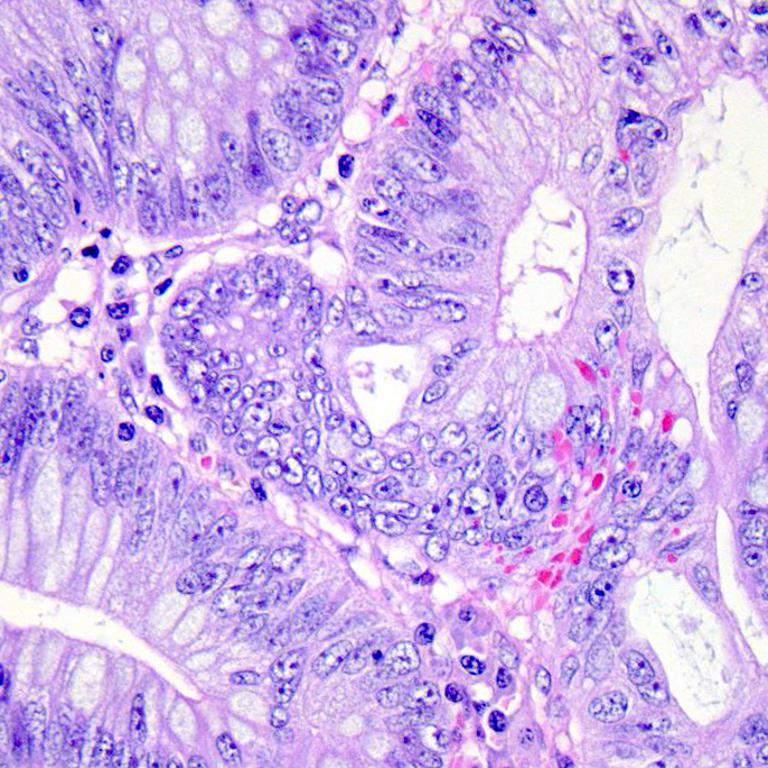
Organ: colon
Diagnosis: adenocarcinomas